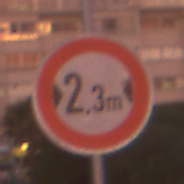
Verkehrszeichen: TatsaechlicheBreite2Komma3
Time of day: SunriseSunset
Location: Outdoor (Urban)
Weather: PartlyCloudy
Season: NotSpecified
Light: Natural